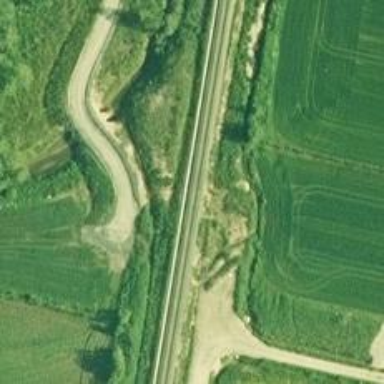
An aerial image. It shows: Uncontrolled crossing.